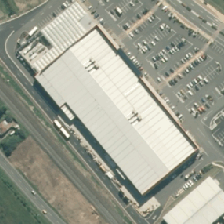
Land cover: urban_build_up